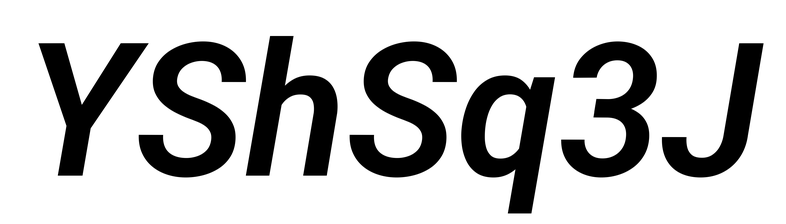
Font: Roboto-Italic_SemiBold_Italic